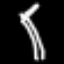
Label: palm tree